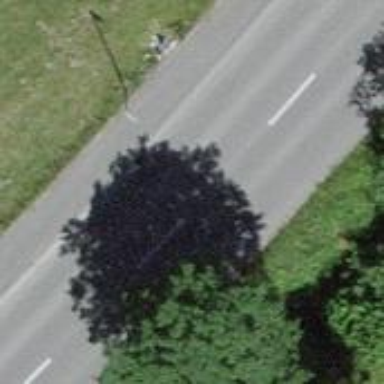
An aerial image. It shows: Secondary road with asphalt surface and sidewalk on the left side.